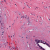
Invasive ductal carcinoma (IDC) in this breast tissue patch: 0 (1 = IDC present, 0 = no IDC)